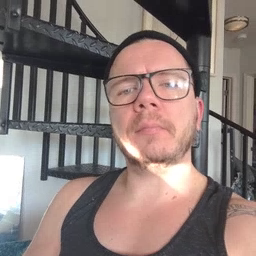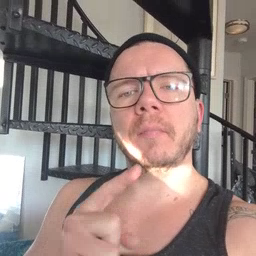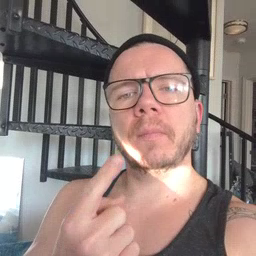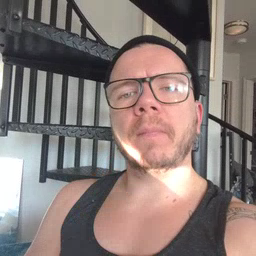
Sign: first